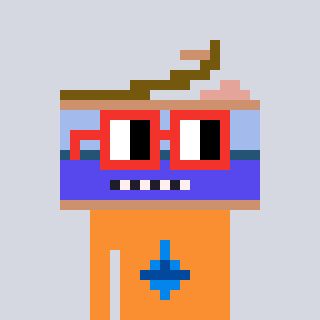
a pixel art character with square red glasses, a canned ham-shaped head and a orange-colored body on a cool background